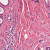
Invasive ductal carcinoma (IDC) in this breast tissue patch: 1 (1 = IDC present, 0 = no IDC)